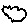
Label: cloud